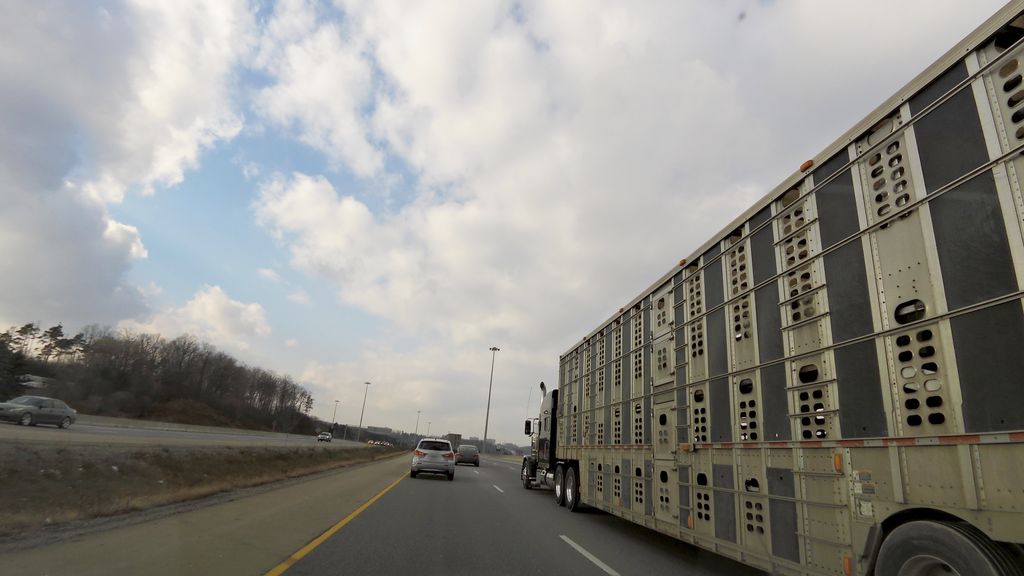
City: kitchener-waterloo